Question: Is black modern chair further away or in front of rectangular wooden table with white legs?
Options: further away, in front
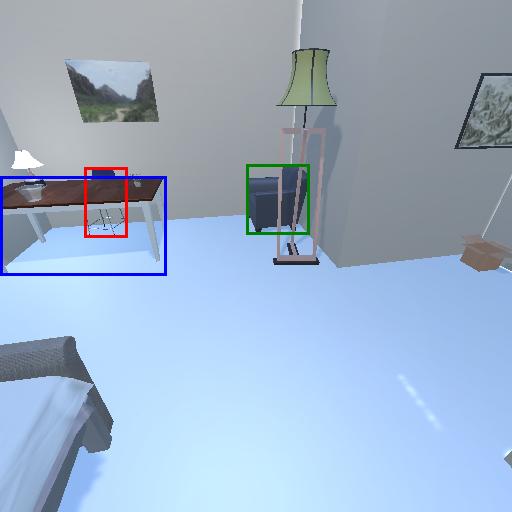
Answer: further away